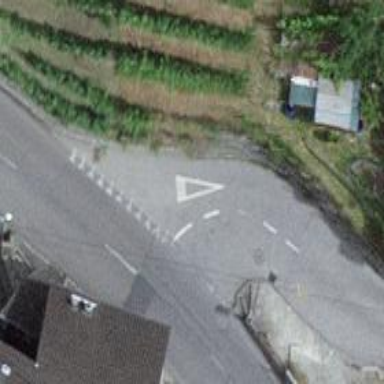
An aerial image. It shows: Road with "give way" sign.